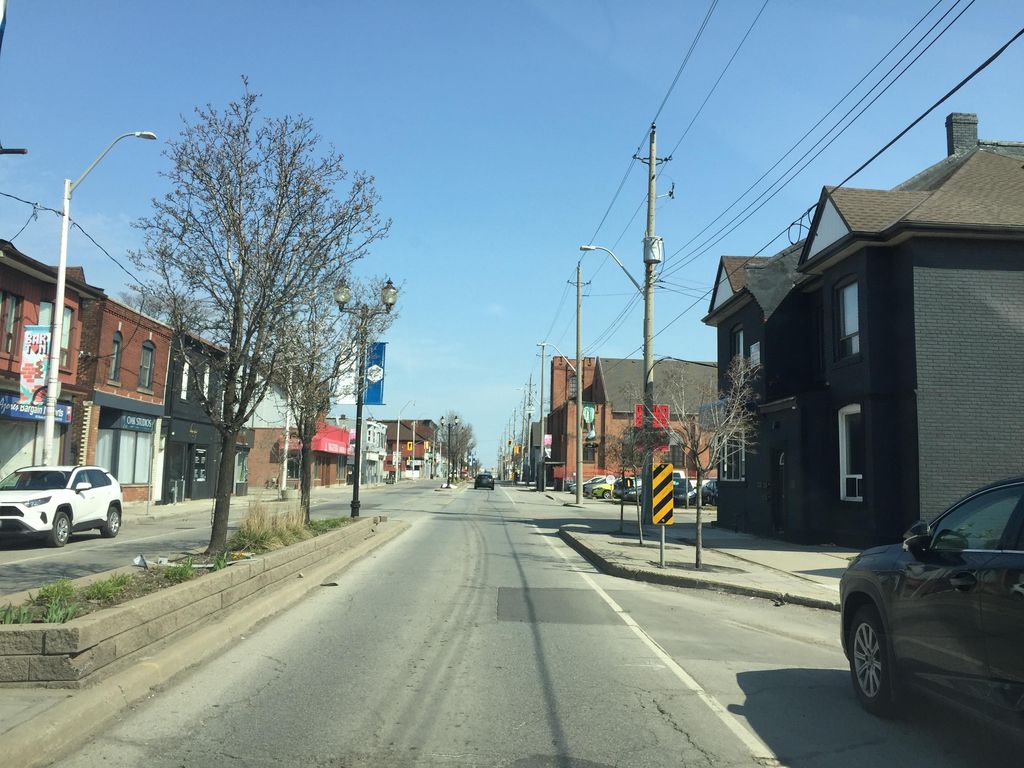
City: hamilton